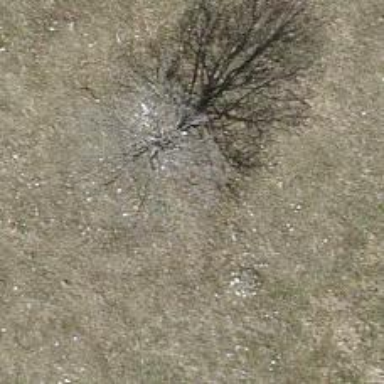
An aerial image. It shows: Beautiful tree in nature.